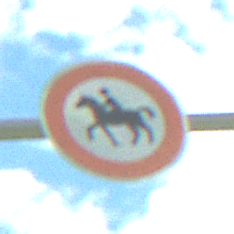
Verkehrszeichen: VerbotReiter
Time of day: Midday
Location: Outdoor (Nature)
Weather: PartlyCloudy
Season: NotSpecified
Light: Natural